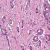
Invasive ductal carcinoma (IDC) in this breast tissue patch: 1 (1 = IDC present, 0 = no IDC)